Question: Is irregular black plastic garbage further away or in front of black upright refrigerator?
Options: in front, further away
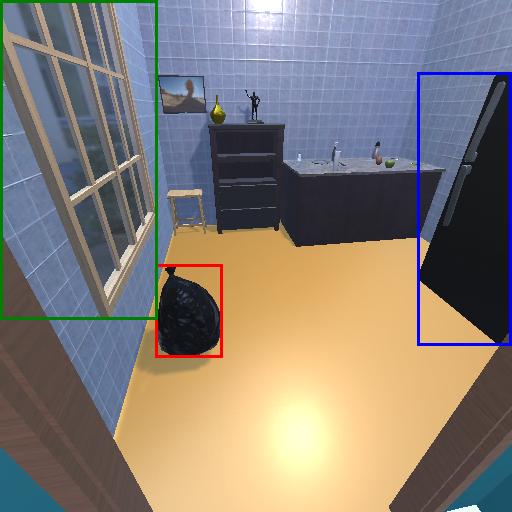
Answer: in front